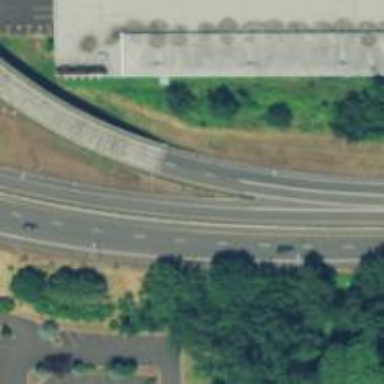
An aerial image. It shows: Trunk link highway.